Question: <URL> to see how to do it while using a code first approach. Below the original database first approach question and answer.
I am using Entity Designer to create a database first model. Now I want to create a foreign key relationship between ProductId and ProductId (see below). I looked at the "add new association" but I cannot connect the two items. Can someone more experienced tell me how to accomplish this?

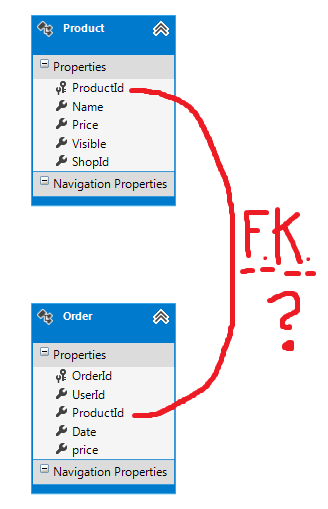
Answer: According to <URL>, the steps to create a foreign key association are:
>
1. Right-click an empty area of the design surface, point to Add New, and select Association....
2. Fill in the settings for the association in the Add Association dialog.
...being sure to check the checkbox when filling in the relationship details.
See also: <URL>